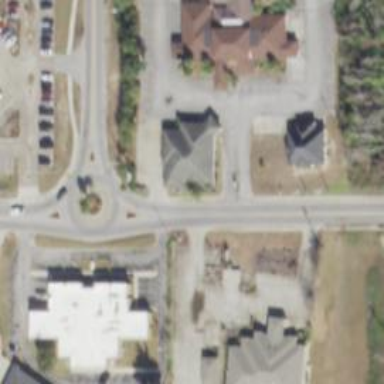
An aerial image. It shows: Unmarked road crossing.